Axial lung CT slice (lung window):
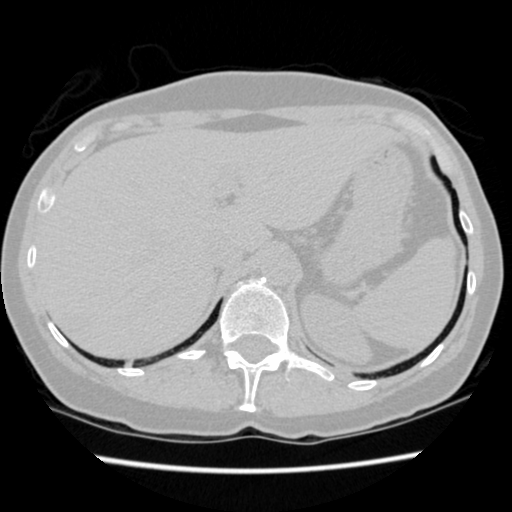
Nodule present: no